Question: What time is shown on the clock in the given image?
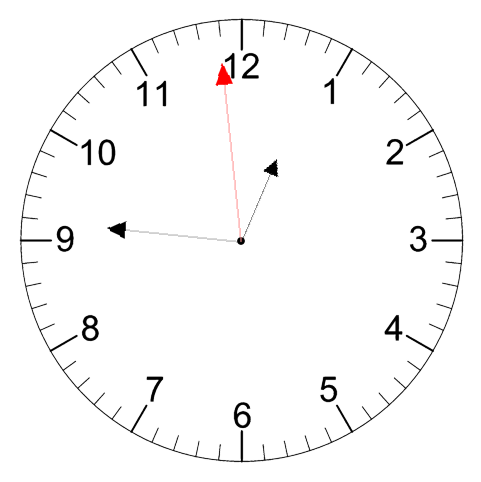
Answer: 12:45:59